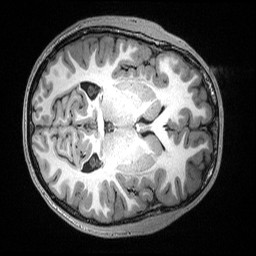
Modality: T1w
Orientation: axial
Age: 19
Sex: male